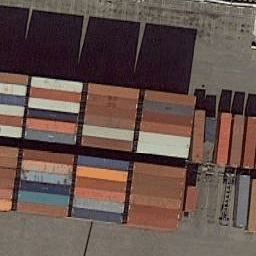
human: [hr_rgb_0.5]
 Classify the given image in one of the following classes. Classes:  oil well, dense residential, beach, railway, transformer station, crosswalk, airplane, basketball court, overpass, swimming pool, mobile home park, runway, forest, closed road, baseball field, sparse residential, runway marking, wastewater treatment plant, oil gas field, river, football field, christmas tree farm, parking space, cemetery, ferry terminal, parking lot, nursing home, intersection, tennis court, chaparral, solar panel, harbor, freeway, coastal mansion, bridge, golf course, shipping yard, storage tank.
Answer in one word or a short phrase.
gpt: shipping yard